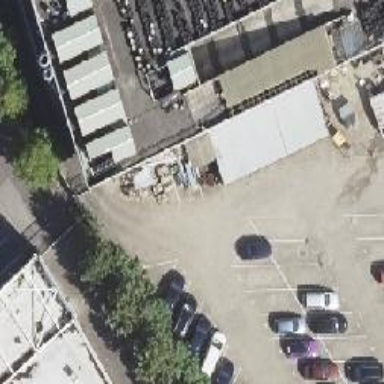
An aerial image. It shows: Car wash facility.